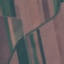
Land use / land cover: AnnualCrop